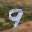
Label: 9